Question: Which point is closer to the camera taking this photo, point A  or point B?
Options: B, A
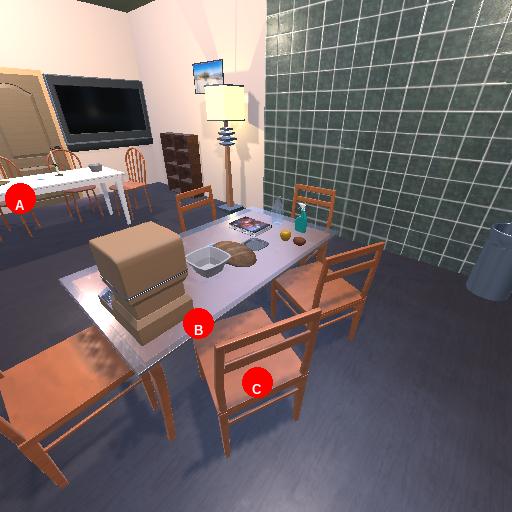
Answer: B